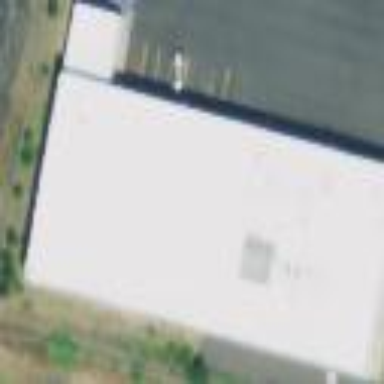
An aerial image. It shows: Warehouse building.